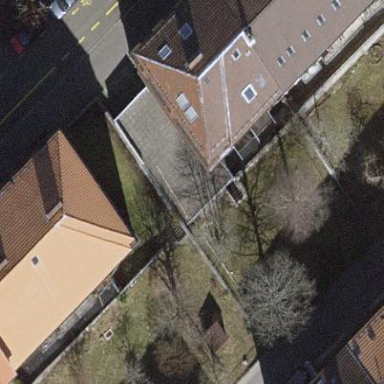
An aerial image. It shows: Flat-roofed garage.